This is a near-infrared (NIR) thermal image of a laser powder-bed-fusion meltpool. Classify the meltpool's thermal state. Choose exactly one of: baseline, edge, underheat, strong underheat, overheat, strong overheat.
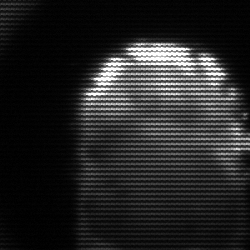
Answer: baseline